Question: I calculated the first 20 elements of the series -

in 2 ways , 1st - forward , 2nd - backward. For this I did -
'''
#include <iostream>
#include <math.h>
using namespace std;
float sumSeriesForward(int elementCount) {
float sum = 0;
for (int i = 0; i < elementCount; ++i) {
sum += (float) 1 / (pow(3, i));
}
return sum;
}
float sumSeriesBack(int elementCount) {
float sum = 0;
for (int i = (elementCount - 1); i >= 0; --i) {
sum += (float) 1 / (pow(3, i));
}
return sum;
}
int main() {
cout.precision(30);
cout << "sum 20 first elements - forward: " << sumSeriesForward(20) << endl;
cout << "sum 20 first elements - back: " << sumSeriesBack(20) << endl;
}
'''
And I got -
'''
sum 20 first elements - forward: 1.5000001192092896
sum 20 first elements - back: 1.5
'''
Can someone please explain why is the difference between the 2 ways ?
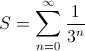
Answer: In general, floating point numbers cannot represent values exactly. When you operate on the values errors propagate. In your example, when computing backwards you add small values to ever bigger numbers, having a good chance that the sum of the small numbers so far has an effect on the bigger number. On the other hand, when you compute forward you start with the big numbers and the smaller numbers have ever less effect on it. That is, when summing you always want to sum smallest to biggest.
Just consider keep a sum in just a fixed number of digits. For example, keep 4 digits and sum these numbers top to bottom and bottom to top:
'''
values top to bottom bottom to top
10.00 10.00 10.01
0.004 10.00 0.010
0.003 10.00 0.006
0.002 10.00 0.003
0.001 10.00 0.001
'''
Floating point numbers work just the same way, using a fixed number of [binary] digits.